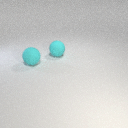
large cyan rubber sphere behind large cyan rubber sphere